Frequency: 90000
Velocity: 0,279
Power: 24
Pulse duration: 0,0000001
Pass count: 1
Magnification: 10
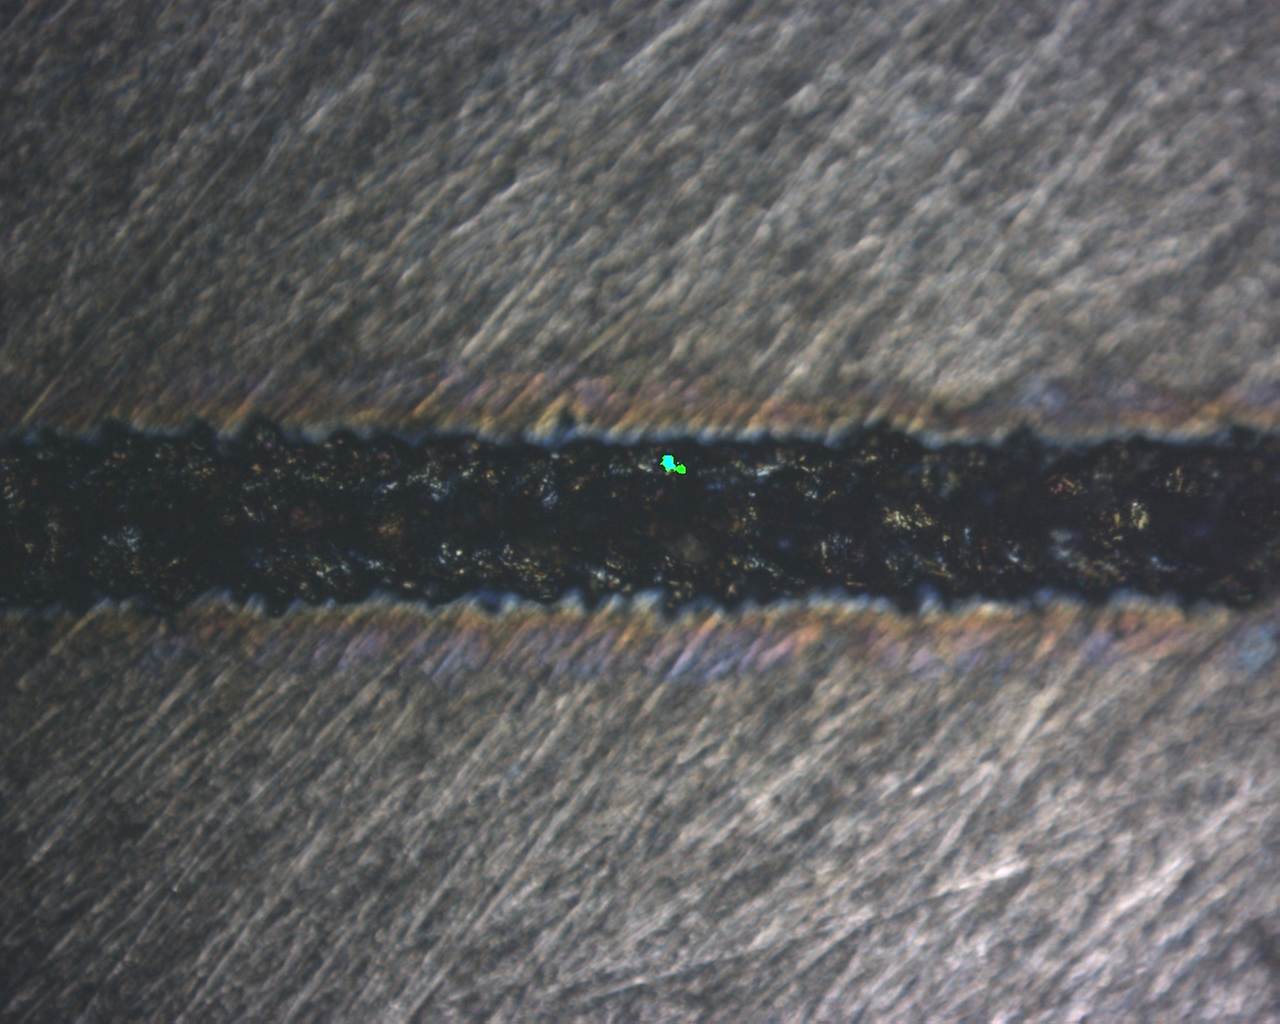
Measured width: 136.8164
Other width: 54.634